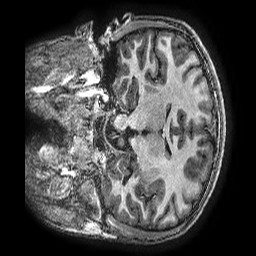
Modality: T1w
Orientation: coronal
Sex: male
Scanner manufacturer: ge
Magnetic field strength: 3 T
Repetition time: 0.007644 s
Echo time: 0.003468 s